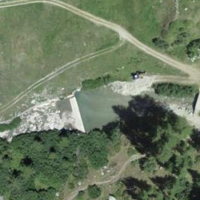
EUNIS habitat code: 26
Species observed at this site:
Hesperia comma